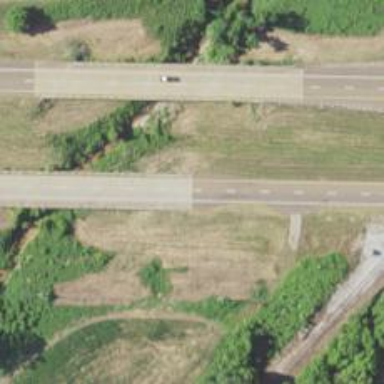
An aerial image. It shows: Bridge on trunk highway which is also expressway with dual carriageway.